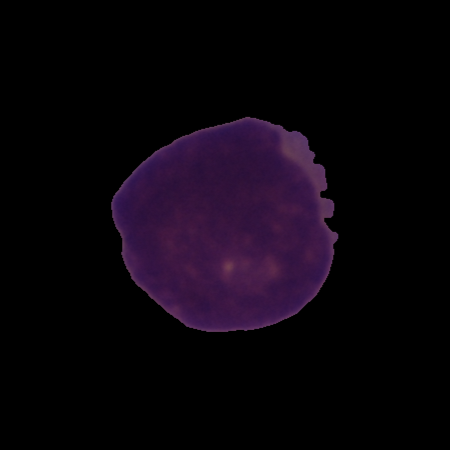
Label: cancer